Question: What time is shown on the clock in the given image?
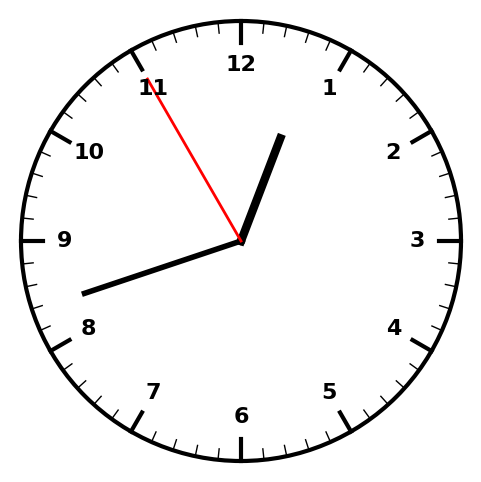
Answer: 12:41:55